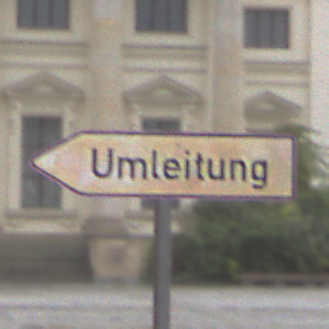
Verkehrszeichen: UmleitungswegweiserLinksweisend
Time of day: Midday
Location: Outdoor (Urban)
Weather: Overcast
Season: NotSpecified
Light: Natural